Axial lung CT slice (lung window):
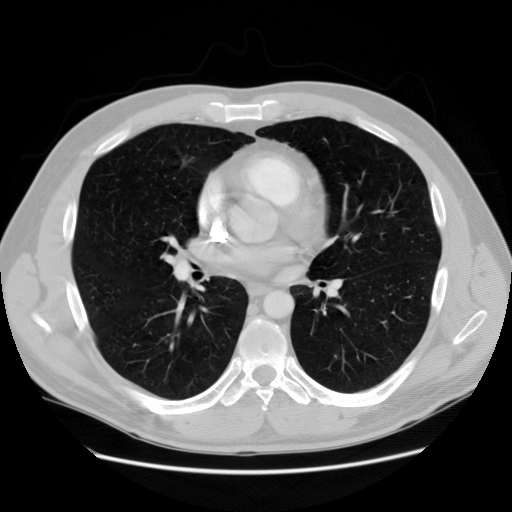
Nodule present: no